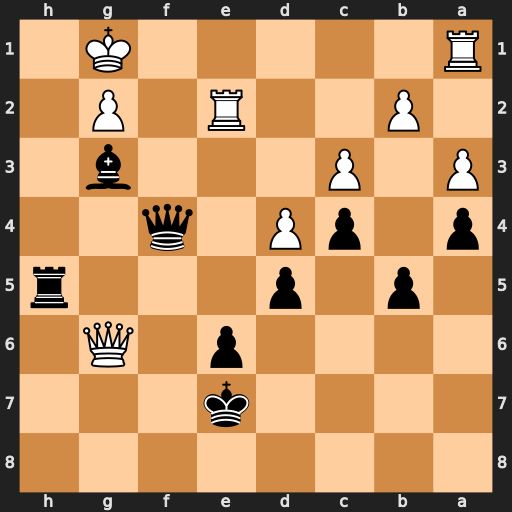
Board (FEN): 8/4k3/4p1Q1/1p1p3r/p1pP1q2/P1P3b1/1P2R1P1/R5K1
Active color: b
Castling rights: -
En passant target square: -
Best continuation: Rh1+ Kxh1 Qh4+ Kg1 Qh2+ Kf1 Qh1#